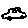
Label: car